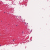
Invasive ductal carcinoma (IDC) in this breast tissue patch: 0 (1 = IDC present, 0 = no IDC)